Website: lowes
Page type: payment
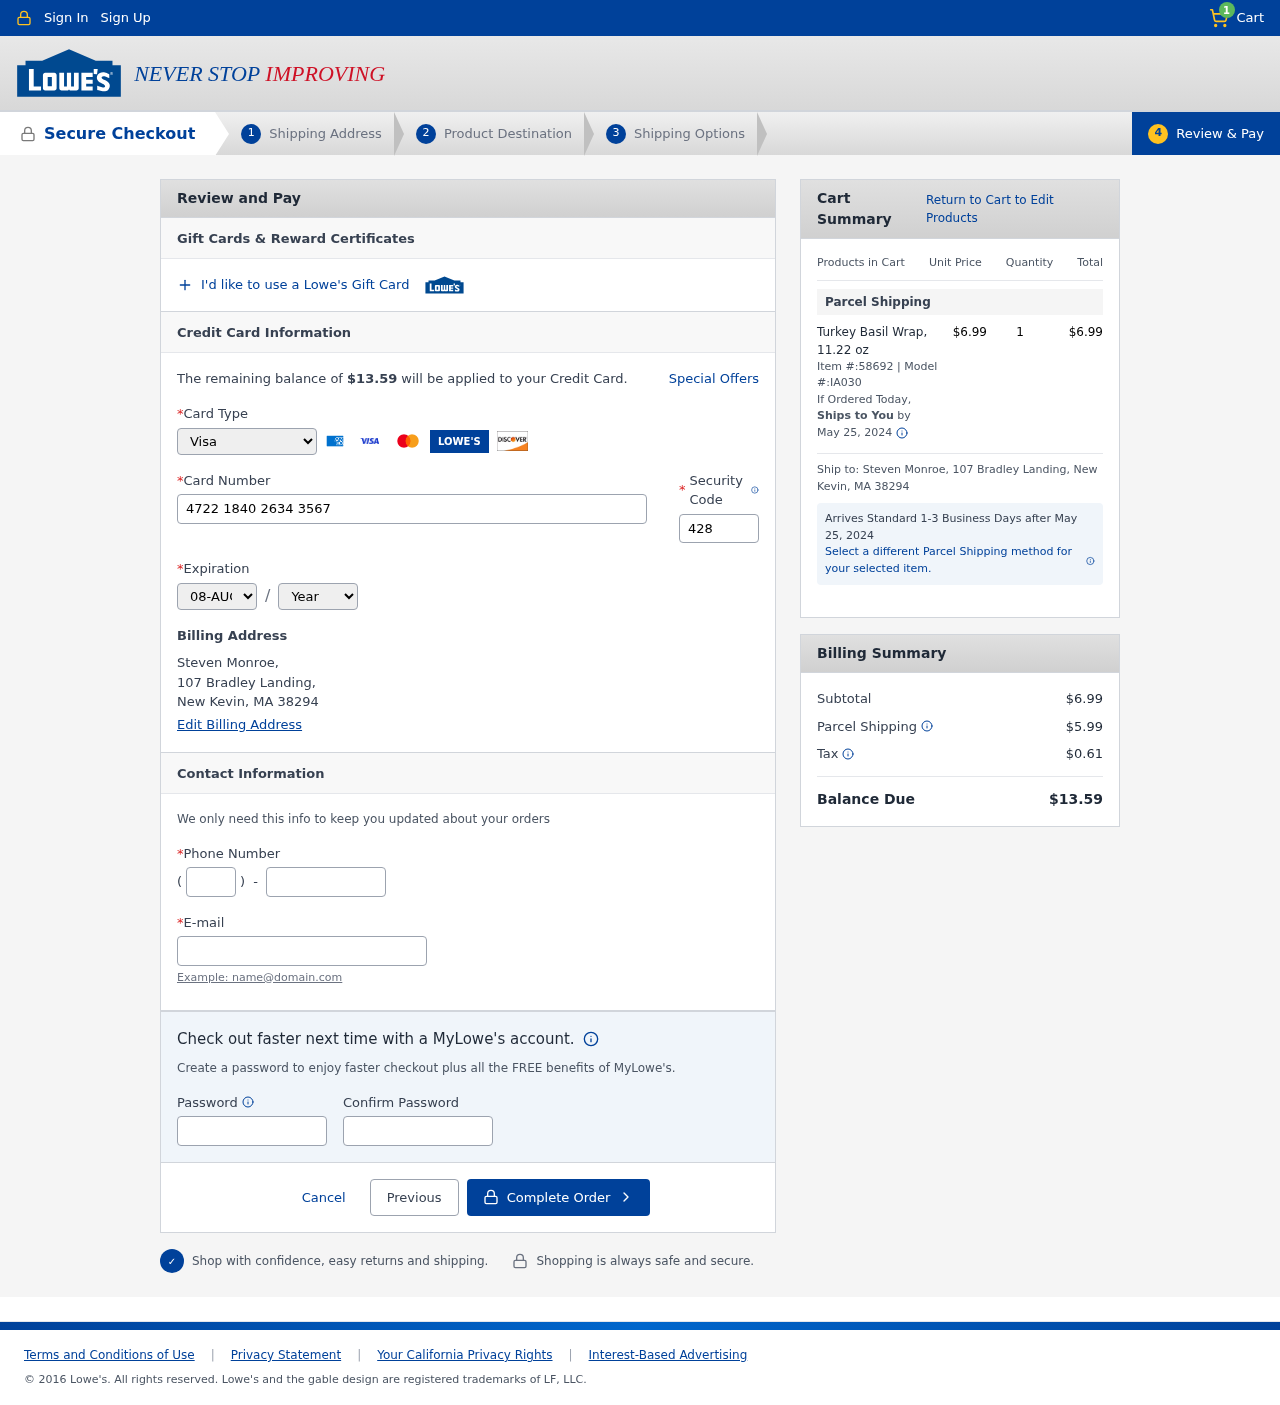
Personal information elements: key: PII_CARD_CVV
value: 428
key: PII_CARD_EXPIRY_MONTH
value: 08
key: PII_CARD_EXPIRY_YEAR
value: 26
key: PII_CARD_NUMBER
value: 4722 1840 2634 3567
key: PII_CARD_TYPE
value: Visa
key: PII_CITY_STATE_ZIP
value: New Kevin, MA 38294
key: PII_EMAIL
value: steven.monroe@gmail.com
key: PII_FULLNAME
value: Steven Monroe,
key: PII_PHONE
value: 4904014194
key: PII_PHONE_AREA
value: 490
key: PII_STREET
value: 107 Bradley Landing
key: PII_STREET
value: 107 Bradley Landing,
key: PII_FULLNAME2
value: Steven Monroe
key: PII_CITY
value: New Kevin
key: PII_STATE_ABBR
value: MA
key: PII_POSTCODE
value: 38294
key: PII_POSTCODE_FULL
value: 38294
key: PII_CITY_STATE
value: New Kevin, MA
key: PII_POSTCODE_NUMERIC
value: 38294
Product elements: key: PRODUCT1_NAME
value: Turkey Basil Wrap, 11.22 oz
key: PRODUCT1_PRICE
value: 6.99
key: PRODUCT1_QUANTITY
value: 1
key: PRODUCT1_ITEM
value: Item #:58692
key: PRODUCT1_MODEL
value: Model #:IA030
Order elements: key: ORDER_NUM_ITEMS
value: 1
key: ORDER_TOTAL
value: $13.59
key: ORDER_SHIPPING_DATE
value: May 25, 2024
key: ORDER_SUBTOTAL
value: $6.99
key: ORDER_SHIPPING_DATE2
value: May 25, 2024
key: ORDER_SHIPPING_COST
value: $5.99
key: ORDER_TAX
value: $0.61